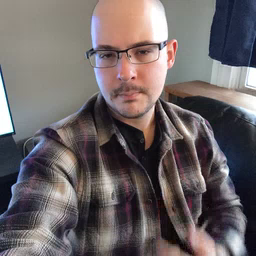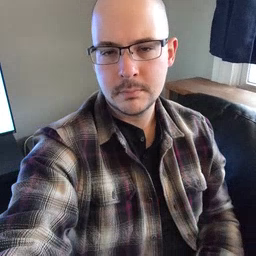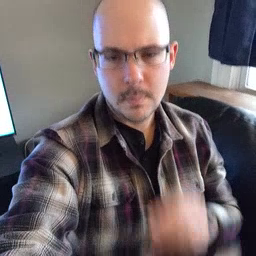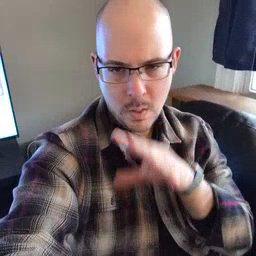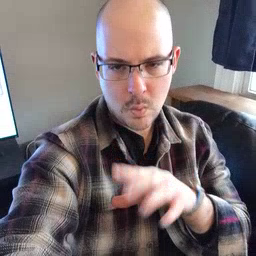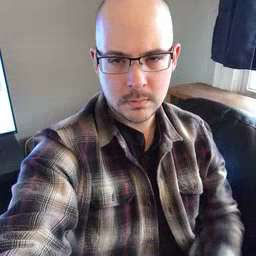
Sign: blow